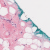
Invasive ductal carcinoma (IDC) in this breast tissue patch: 0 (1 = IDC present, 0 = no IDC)